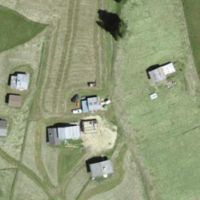
EUNIS habitat code: 23
Species observed at this site:
Achillea millefolium
Trifolium repens